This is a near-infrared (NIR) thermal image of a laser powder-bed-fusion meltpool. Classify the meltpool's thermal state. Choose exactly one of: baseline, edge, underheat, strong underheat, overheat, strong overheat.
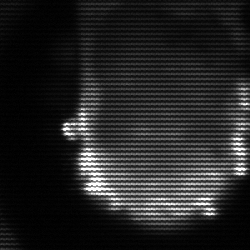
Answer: baseline